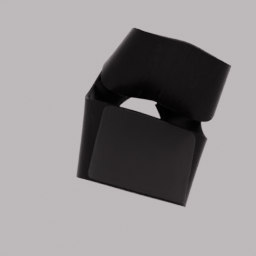
Label: furniture